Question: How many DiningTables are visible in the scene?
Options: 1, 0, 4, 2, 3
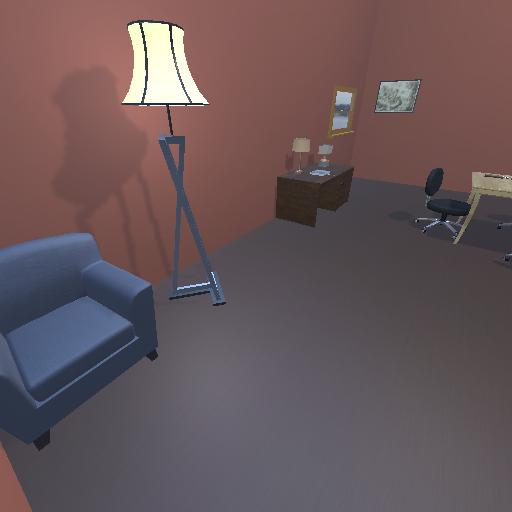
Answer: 1